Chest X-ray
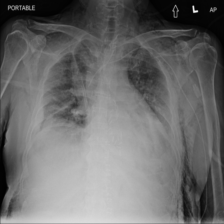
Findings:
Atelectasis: negative
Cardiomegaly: negative
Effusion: negative
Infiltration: negative
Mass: negative
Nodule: negative
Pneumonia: negative
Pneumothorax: negative
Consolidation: negative
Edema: negative
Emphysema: positive
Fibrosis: negative
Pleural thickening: positive
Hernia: negative